Interaction volume radius: 5 \u00c5
Interaction volume height: 25 \u00c5
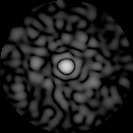
Disorder parameter: 0.8629